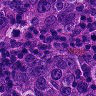
Metastatic tissue present: yes